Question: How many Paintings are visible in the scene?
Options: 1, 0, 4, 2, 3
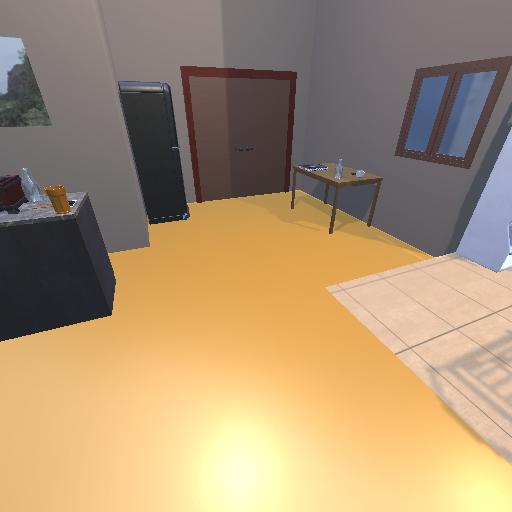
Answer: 1